You are looking at the wavelet scalogram of a bearing's acceleration signal. Determine the bearing's health state. Answer with exactly one of: normal, inner_race, outer_race, ball.
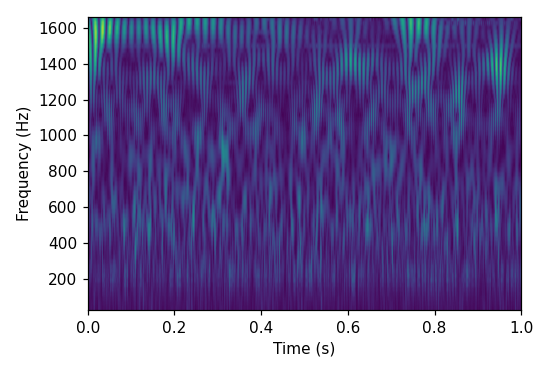
Answer: normal